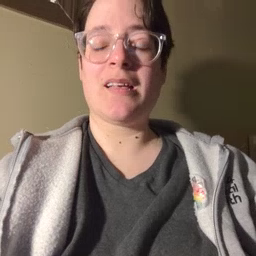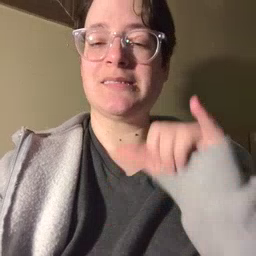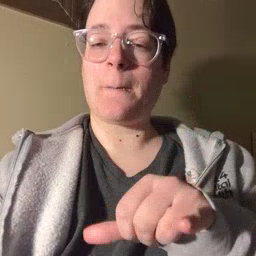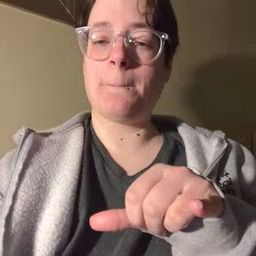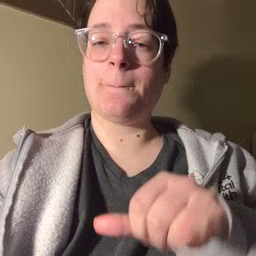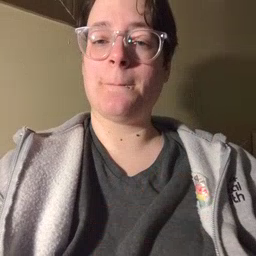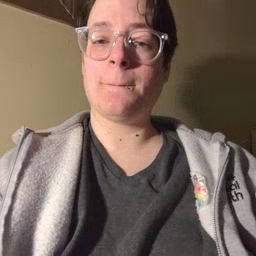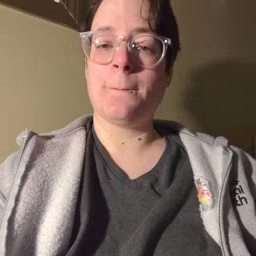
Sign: same